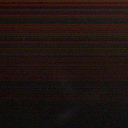
Screen state: off